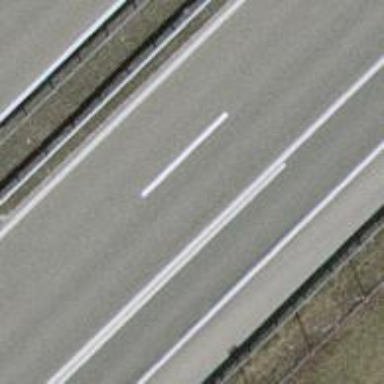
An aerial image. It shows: Asphalt motorway link.